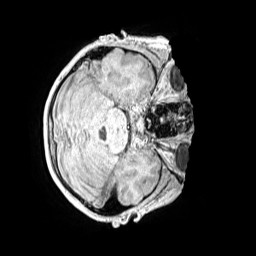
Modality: MP2RAGE
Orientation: axial
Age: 9
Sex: male
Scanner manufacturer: siemens
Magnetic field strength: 3 T
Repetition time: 4 s
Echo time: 0.00299 s